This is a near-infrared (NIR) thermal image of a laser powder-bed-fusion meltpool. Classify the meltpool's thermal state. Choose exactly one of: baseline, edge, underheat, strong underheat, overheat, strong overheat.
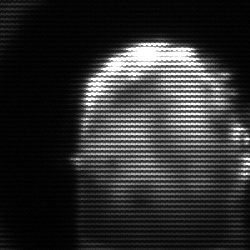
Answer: baseline